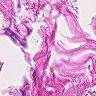
Metastatic tissue present: no